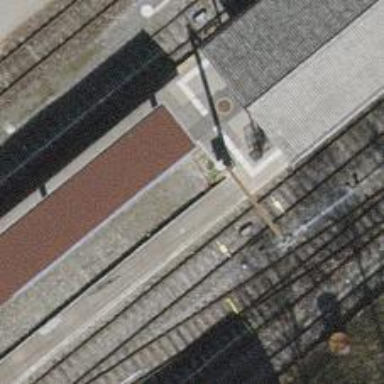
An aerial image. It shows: Railway buffer stop.